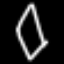
Label: diamond